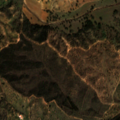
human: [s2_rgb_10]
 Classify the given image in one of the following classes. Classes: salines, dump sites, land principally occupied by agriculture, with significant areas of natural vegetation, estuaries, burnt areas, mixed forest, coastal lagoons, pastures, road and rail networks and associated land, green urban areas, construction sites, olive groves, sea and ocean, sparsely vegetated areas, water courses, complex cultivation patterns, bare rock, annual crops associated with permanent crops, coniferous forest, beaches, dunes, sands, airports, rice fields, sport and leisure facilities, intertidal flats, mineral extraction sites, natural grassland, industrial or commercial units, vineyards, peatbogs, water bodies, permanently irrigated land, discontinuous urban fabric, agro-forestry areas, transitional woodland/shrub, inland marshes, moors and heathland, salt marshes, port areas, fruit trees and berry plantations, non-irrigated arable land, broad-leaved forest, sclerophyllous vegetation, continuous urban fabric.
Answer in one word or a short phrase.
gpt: non-irrigated arable land, agro-forestry areas, broad-leaved forest, transitional woodland/shrub